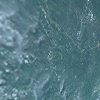
Label: land